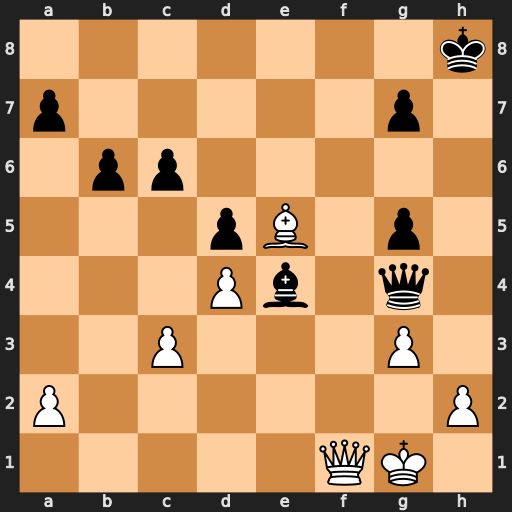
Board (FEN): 7k/p5p1/1pp5/3pB1p1/3Pb1q1/2P3P1/P6P/5QK1
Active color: w
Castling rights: -
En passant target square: -
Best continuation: Qf8+ Kh7 Qxg7#